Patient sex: F
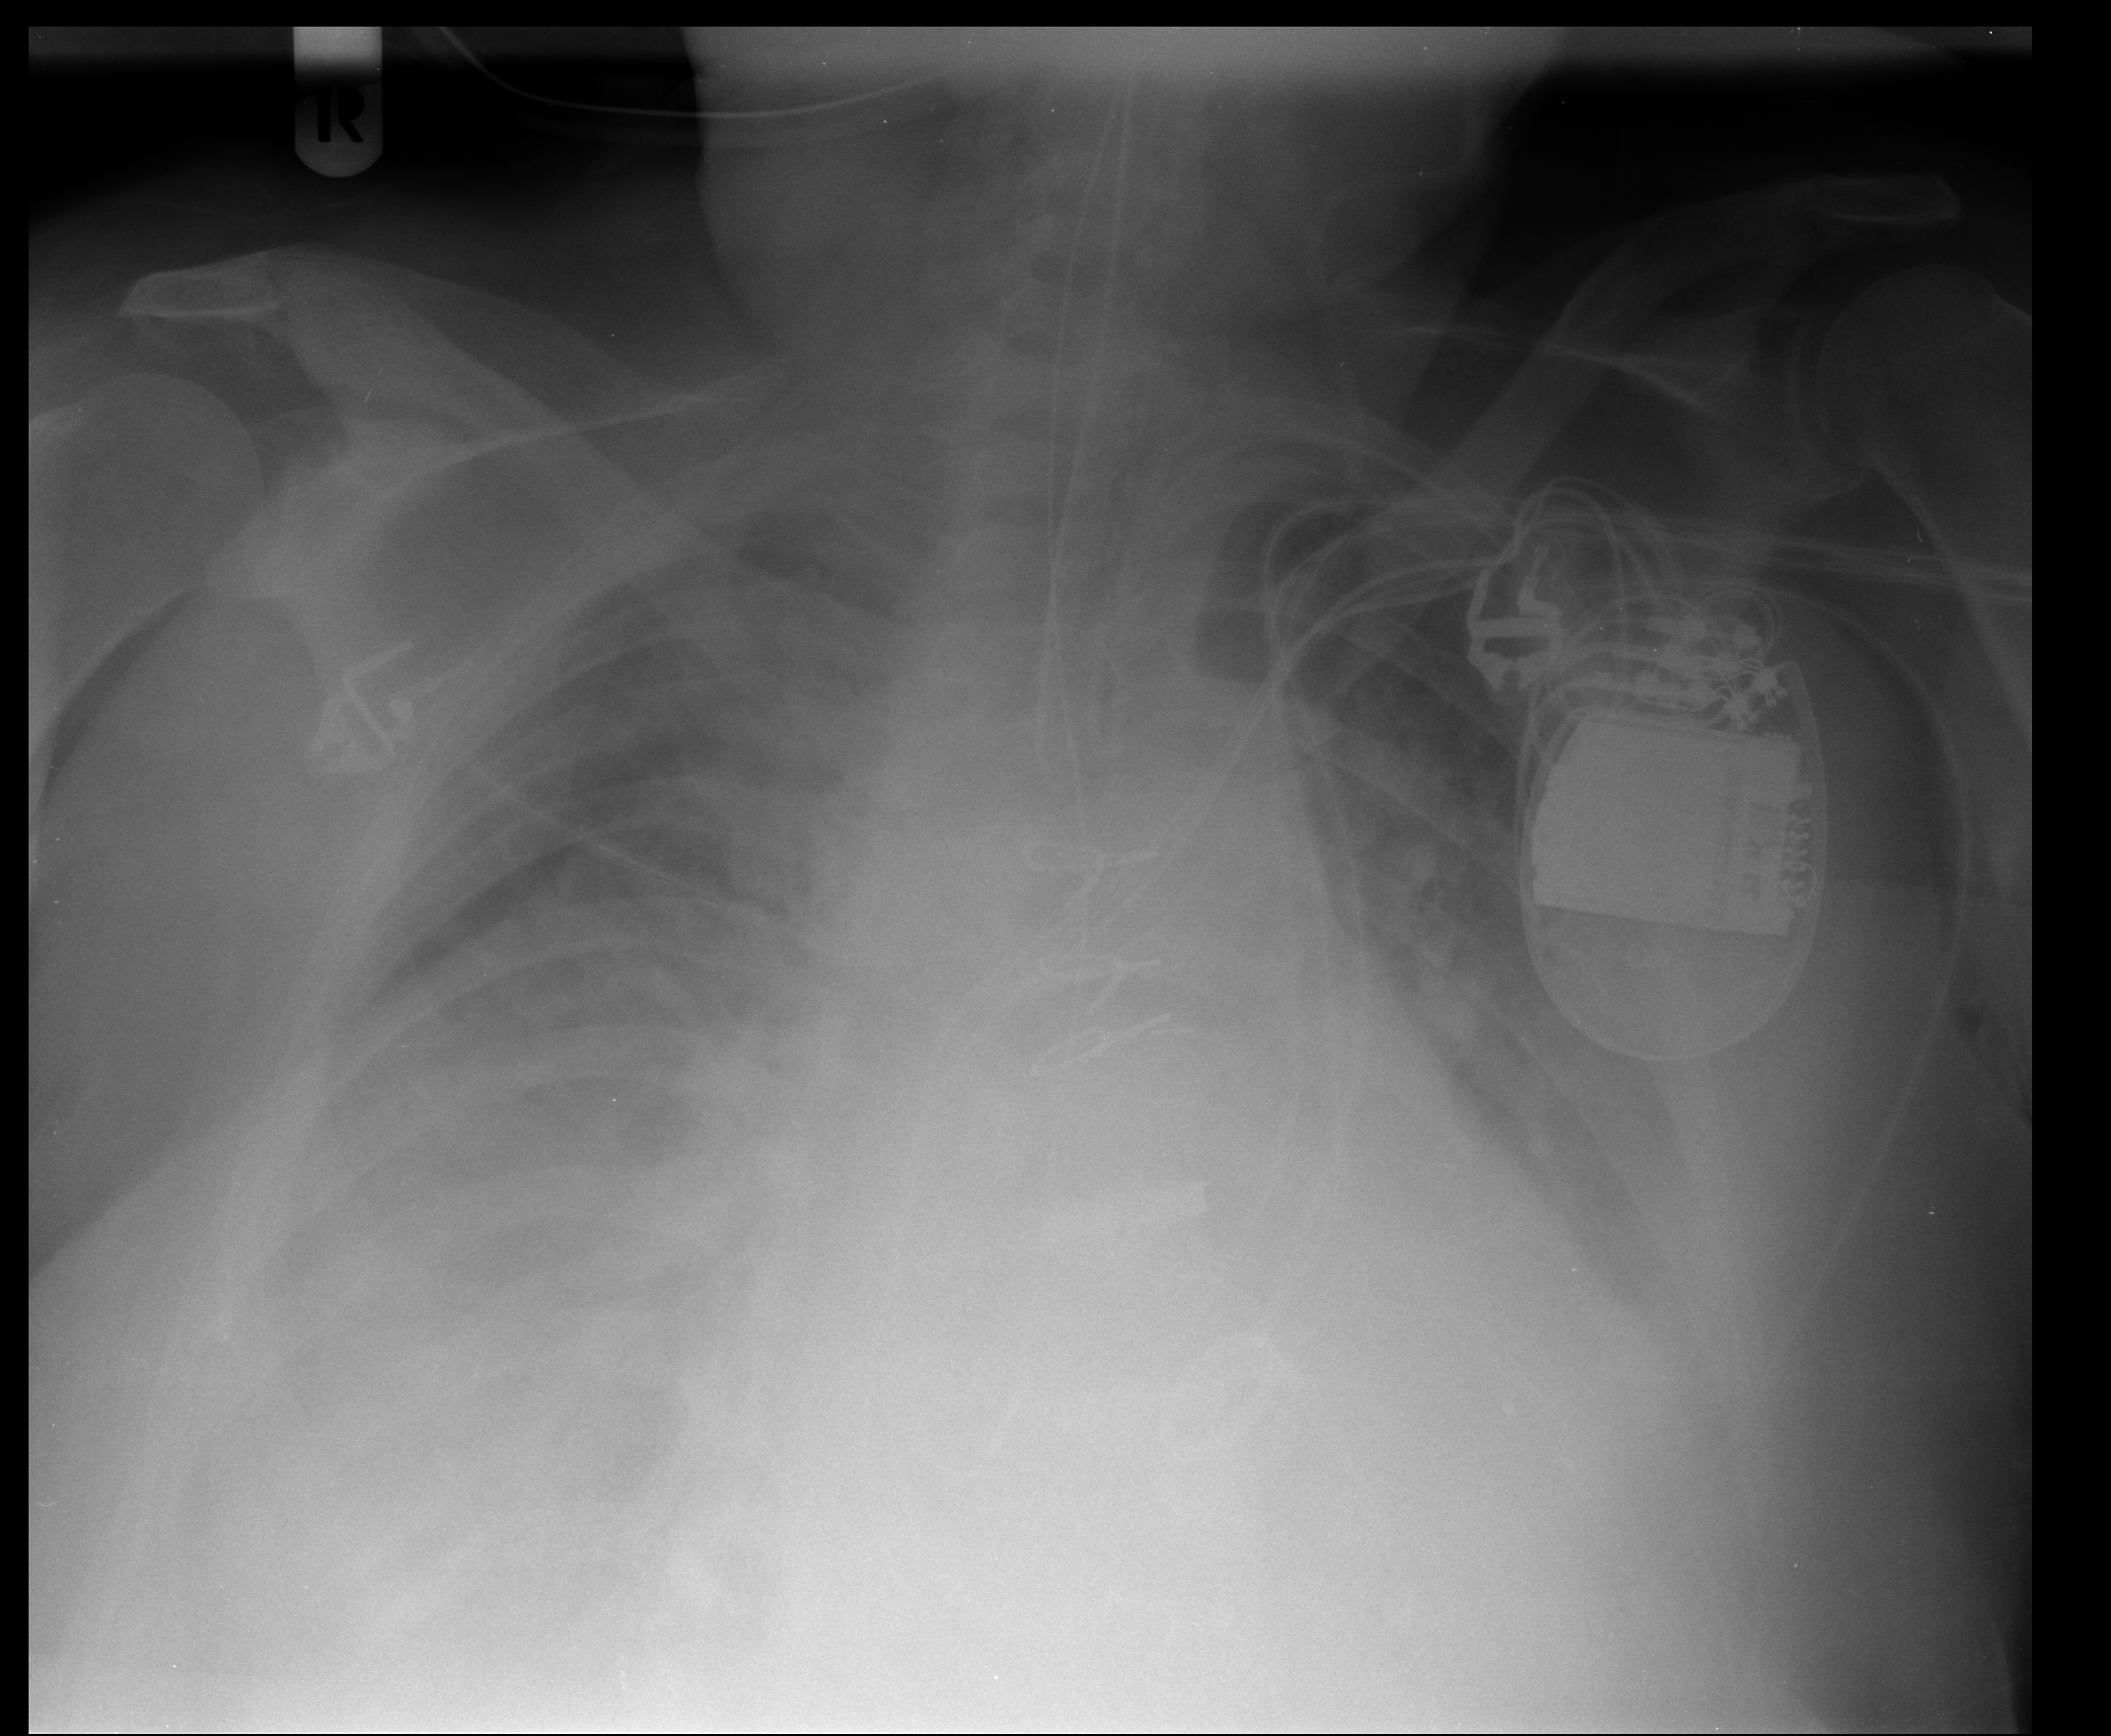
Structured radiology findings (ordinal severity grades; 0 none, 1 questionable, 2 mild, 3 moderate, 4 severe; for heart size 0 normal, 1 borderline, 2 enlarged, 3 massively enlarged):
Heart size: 2
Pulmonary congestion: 2
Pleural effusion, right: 2
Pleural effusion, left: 2
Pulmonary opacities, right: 3
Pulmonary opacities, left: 3
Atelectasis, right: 2
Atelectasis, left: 2